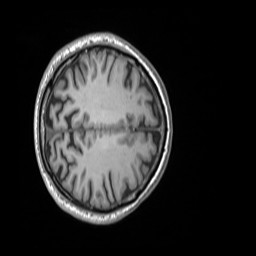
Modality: T1w
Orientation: axial
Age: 69
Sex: male
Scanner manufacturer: siemens
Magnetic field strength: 3 T
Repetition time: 1.55 s
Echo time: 0.00234 s